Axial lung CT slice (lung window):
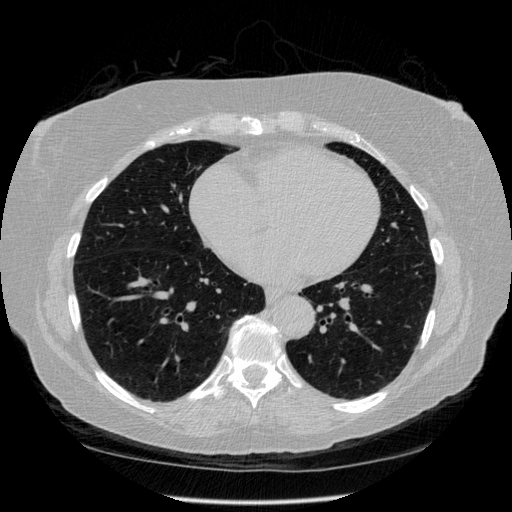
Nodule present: no